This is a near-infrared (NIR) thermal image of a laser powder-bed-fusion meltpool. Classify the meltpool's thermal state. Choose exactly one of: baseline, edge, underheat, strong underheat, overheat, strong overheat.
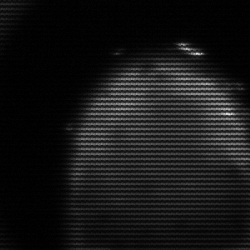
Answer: edge